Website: bh-photo
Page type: billing-address
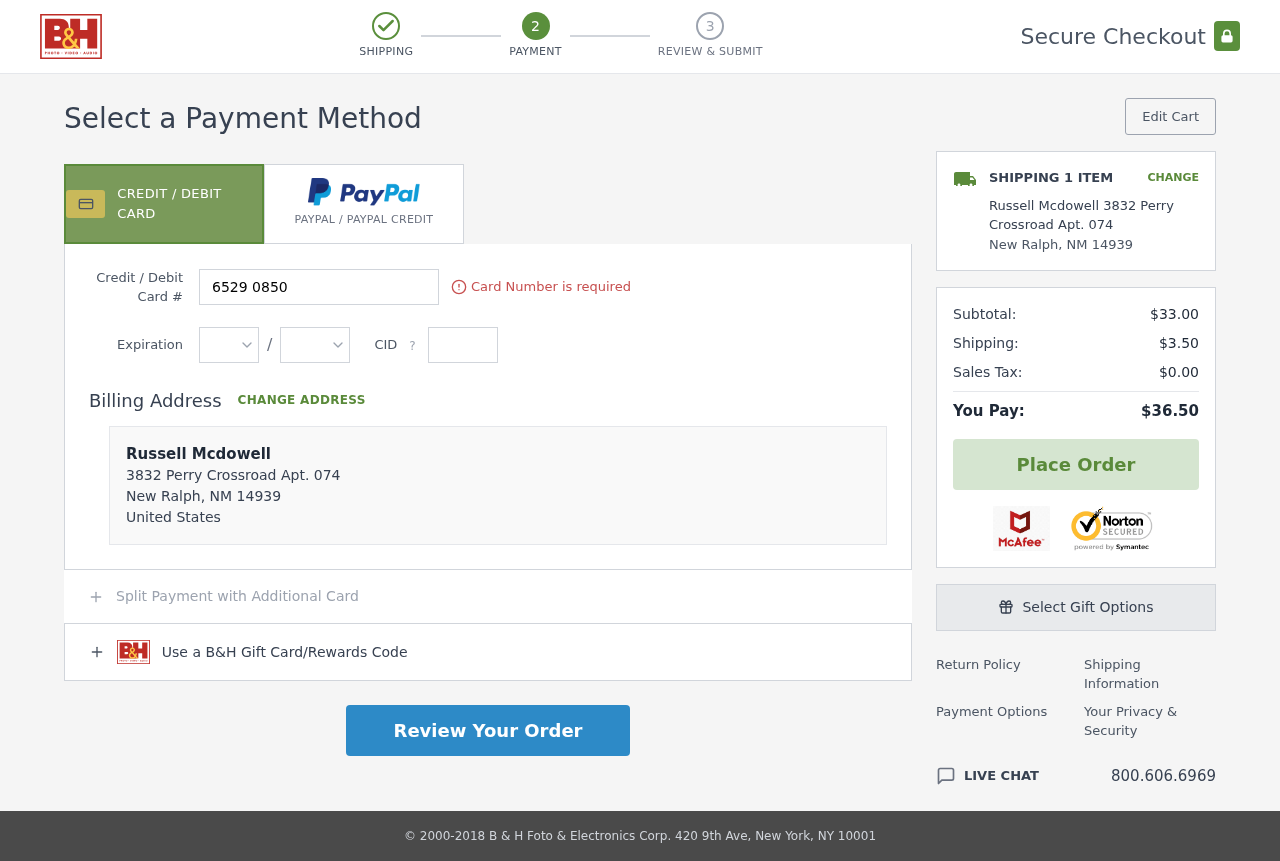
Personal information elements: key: PII_CARD_CVV
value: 253
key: PII_CARD_EXPIRY_MONTH
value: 07
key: PII_CARD_EXPIRY_YEAR
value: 30
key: PII_CARD_NUMBER
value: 6529 0850 0668 6570
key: PII_CITY
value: New Ralph
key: PII_COUNTRY
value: United States
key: PII_FULLNAME
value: Russell Mcdowell
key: PII_FULLNAME2
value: Russell Mcdowell
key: PII_POSTCODE
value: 14939
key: PII_STATE_ABBR
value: NM
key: PII_STREET
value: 3832 Perry Crossroad Apt. 074
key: PII_POSTCODE_FULL
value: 14939
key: PII_POSTCODE_NUMERIC
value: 14939
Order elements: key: ORDER_NUM_ITEMS
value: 1
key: ORDER_SUBTOTAL
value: $33.00
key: ORDER_SHIPPING_COST
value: $3.50
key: ORDER_TAX
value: $0.00
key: ORDER_TOTAL
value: $36.50